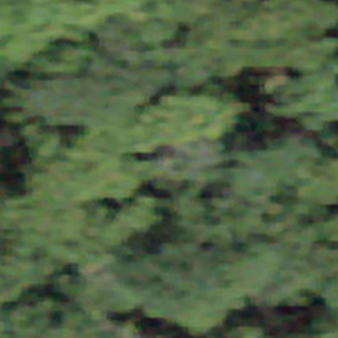
Label: other